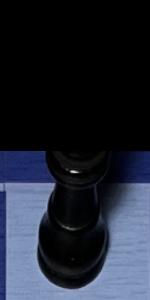
Label: King_Black